Question: Yet another issue with the Facebook SDK. I can never get it to work as well as it does in the sample. Anyway, my session will be logged out, I turn off wifi etc. and when I hit the Log In button (FBLoginView), the app crashes straight away. Why doesn't it open up a safari page as it does in the sample, and there Safari will give the user an error saying there's no connection? Information that may help: I display the FBLoginView on a modalViewController. The button works fine when there is a connection. I get an EXC_BAD_ACCESS error when it does crash and it doesn't point anywhere useful. I've tested the samplePorject on the same device that I tested my project on, and the sample behaves as expected, ruling out the OS/Device.
Appreciate the help,Regards,Mike
Here is a picture of the crash:

It's the same crash as I had in another thread where I was getting a crash because I had set Sandboxing to 'On' in the FB developer dashboard. Why would I get the same issue when there's no internet? Feels as though this SDK is broken. Got any ideas?
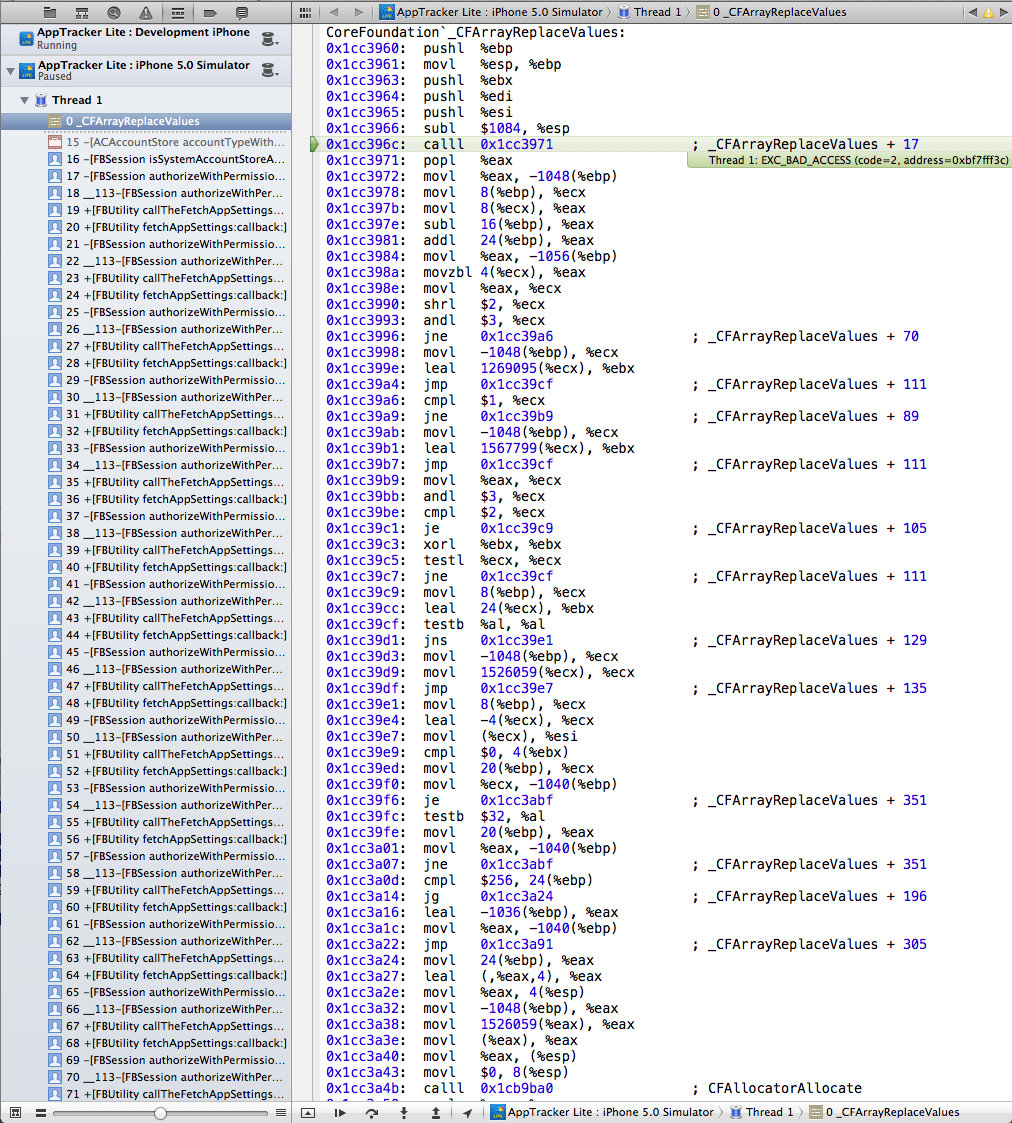
Answer: Problem fixed in the latest Facebook SDK, 3.5.1.